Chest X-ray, AP view. Patient: 66 years old, sex M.
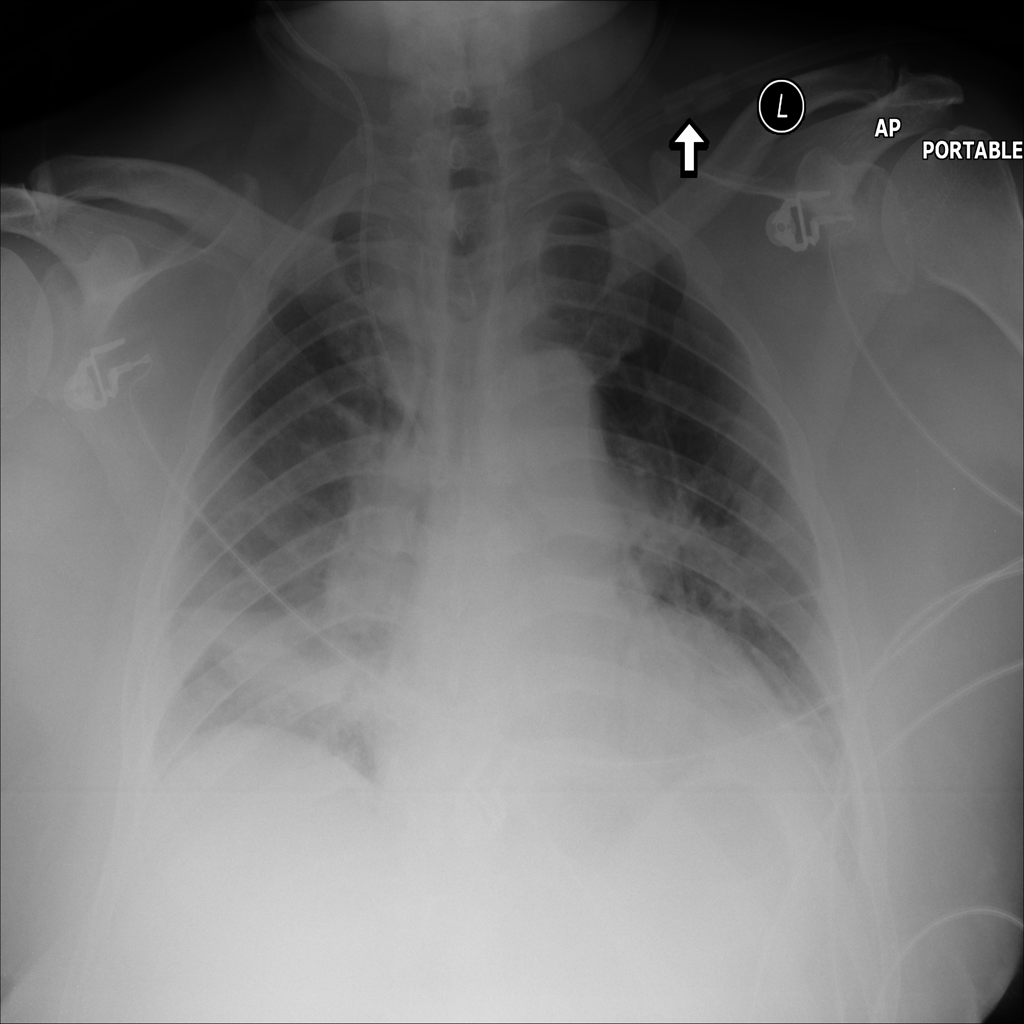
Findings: No Finding